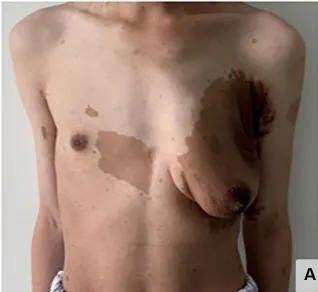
The preoperative appearance is shown in.
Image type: medical_photograph (other_medical_photograph)